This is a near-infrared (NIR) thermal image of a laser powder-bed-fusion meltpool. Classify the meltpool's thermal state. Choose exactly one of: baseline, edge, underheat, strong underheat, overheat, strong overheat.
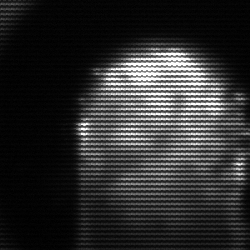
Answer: baseline